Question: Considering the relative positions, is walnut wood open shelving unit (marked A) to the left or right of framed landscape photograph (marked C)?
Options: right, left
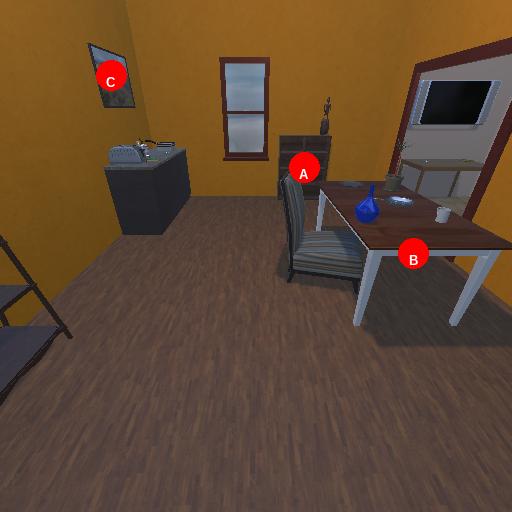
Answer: right